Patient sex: M
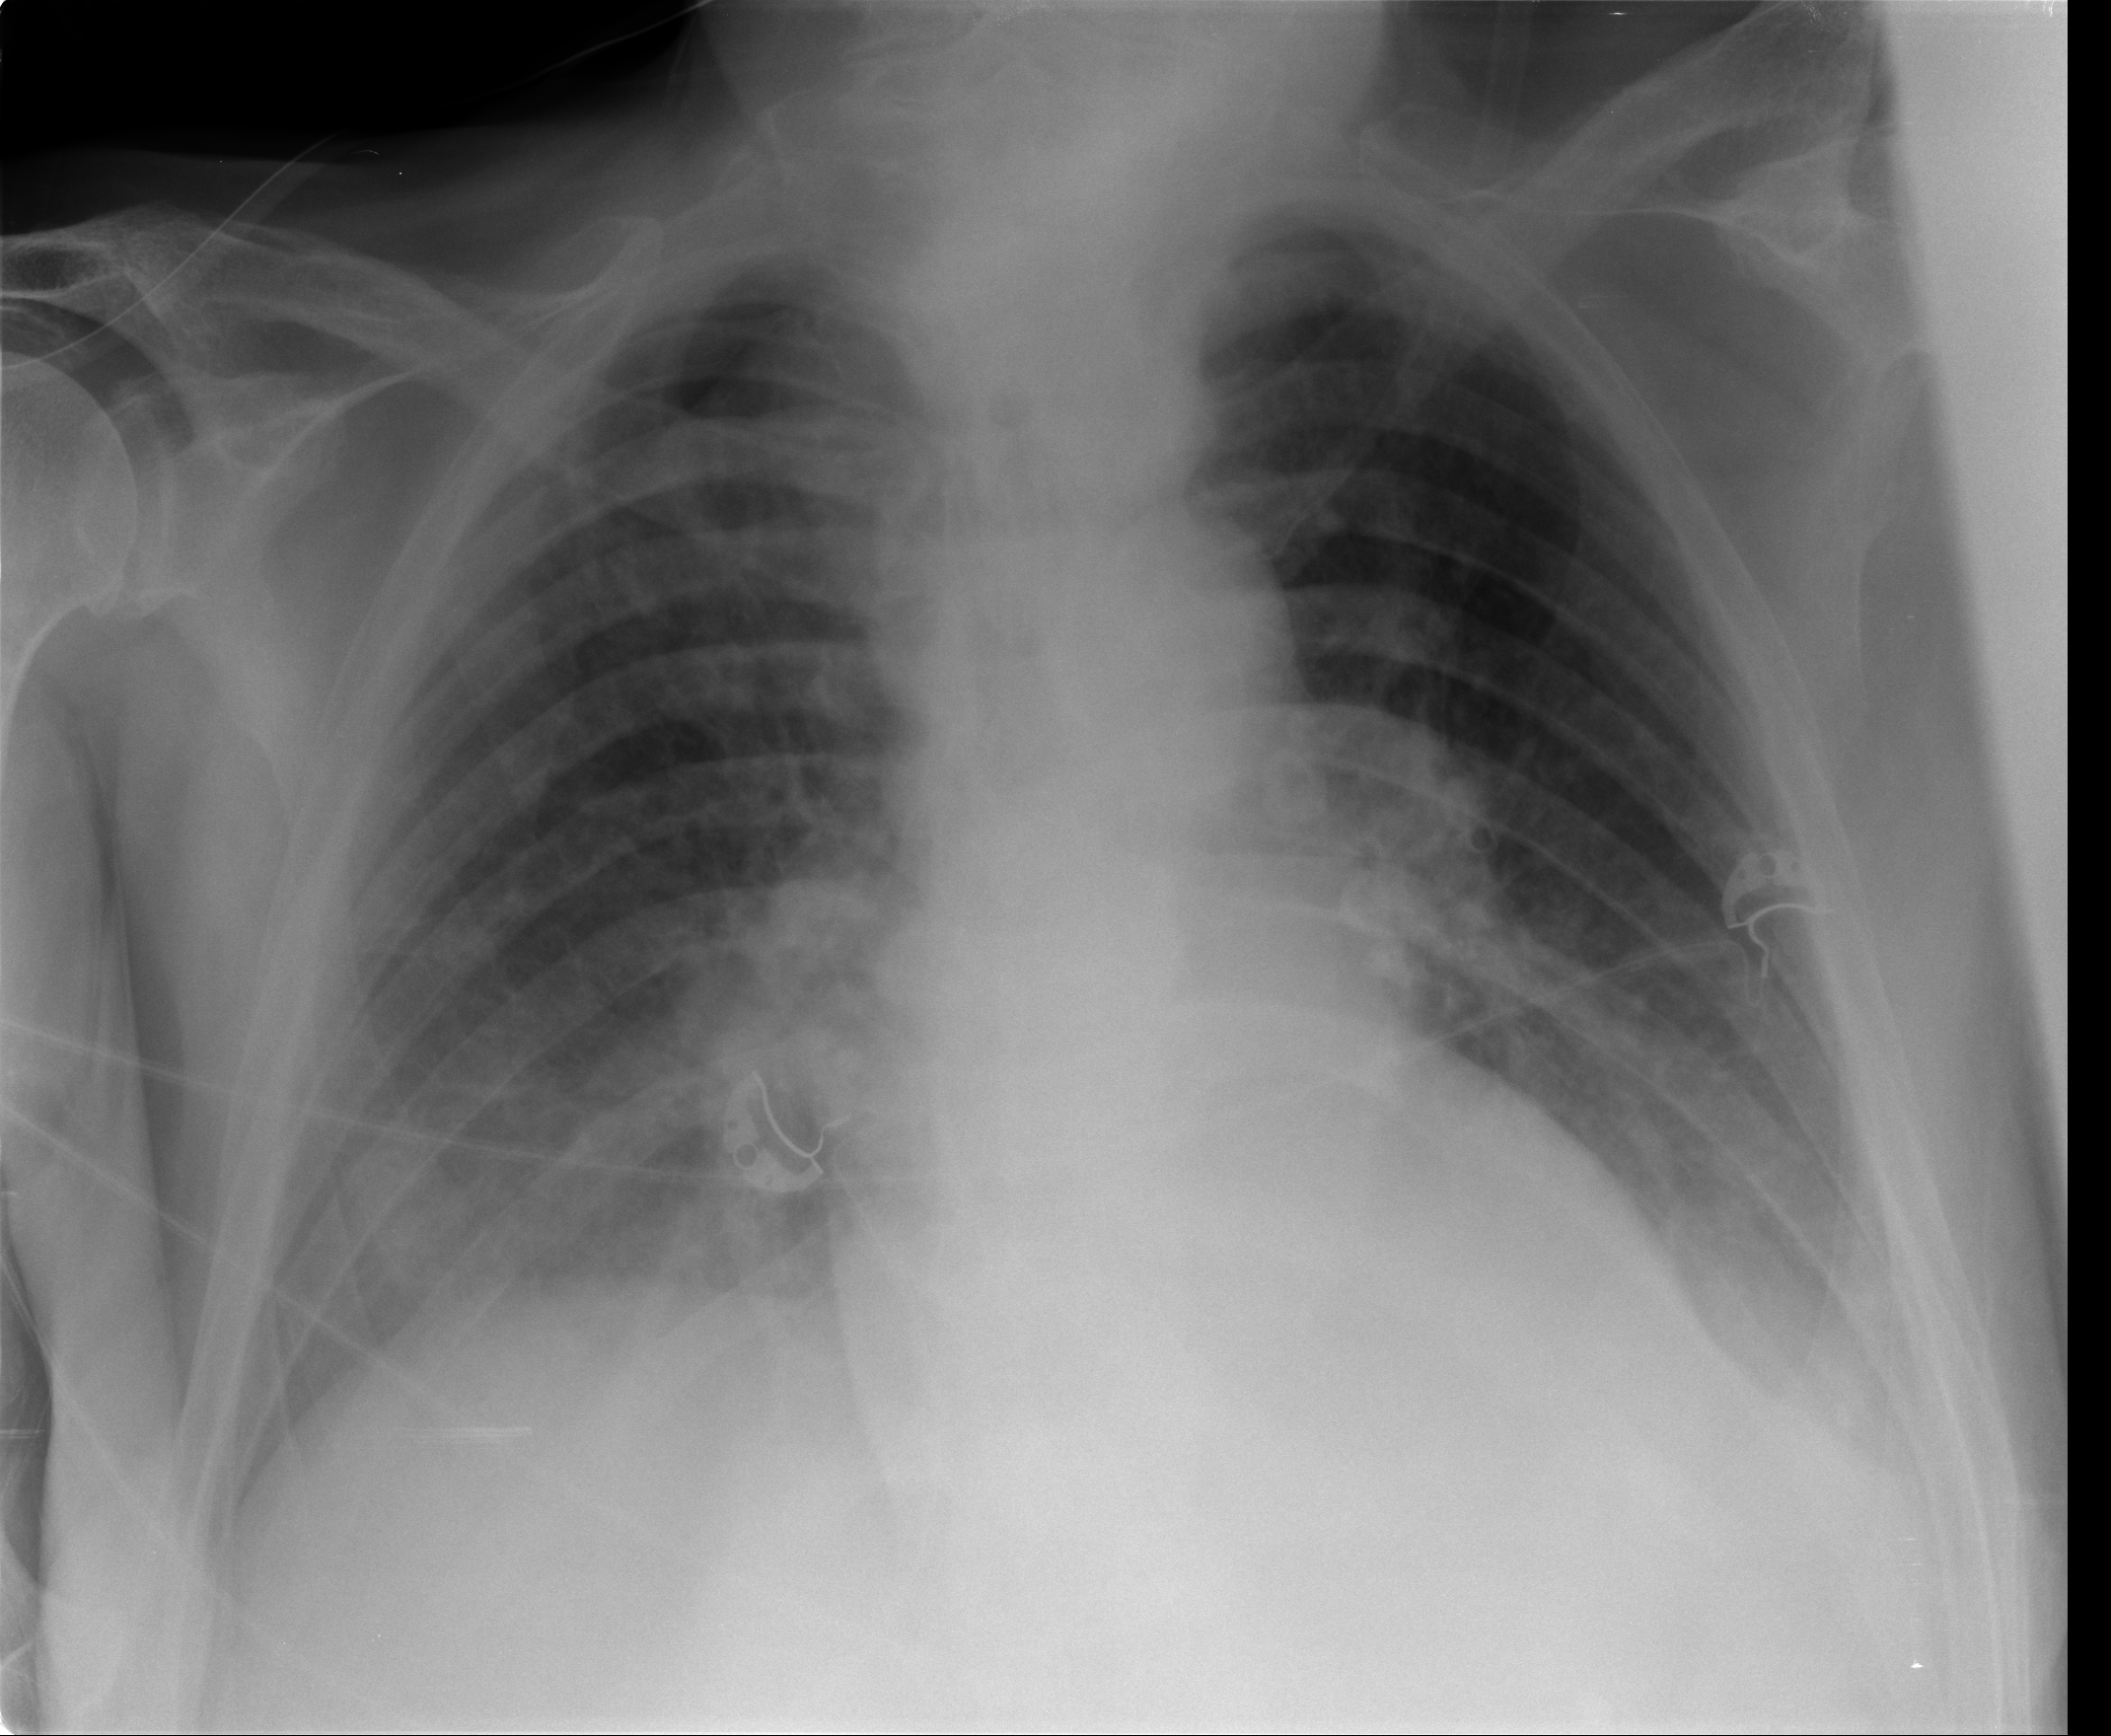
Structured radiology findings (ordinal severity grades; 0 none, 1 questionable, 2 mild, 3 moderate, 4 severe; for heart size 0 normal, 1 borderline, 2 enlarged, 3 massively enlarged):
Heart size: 0
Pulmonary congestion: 2
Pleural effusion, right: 2
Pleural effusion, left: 2
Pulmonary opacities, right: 0
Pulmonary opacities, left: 0
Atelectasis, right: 2
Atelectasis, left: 2